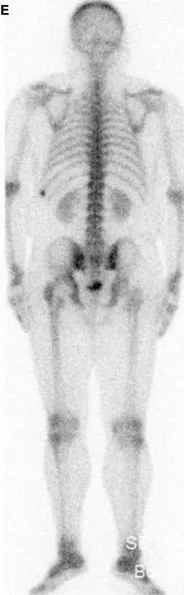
(C) X-ray after revision.
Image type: radiology (scintigraphy)